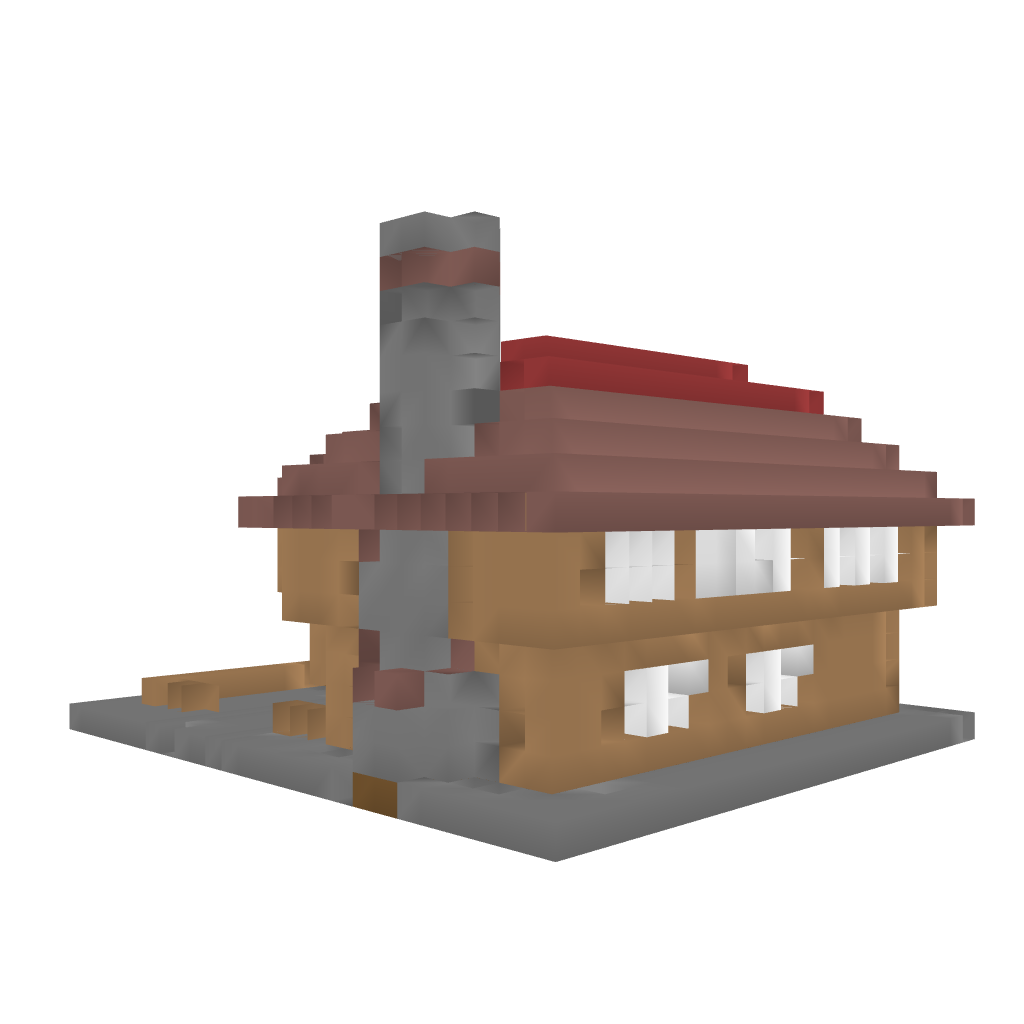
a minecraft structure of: A medium Inn good quality